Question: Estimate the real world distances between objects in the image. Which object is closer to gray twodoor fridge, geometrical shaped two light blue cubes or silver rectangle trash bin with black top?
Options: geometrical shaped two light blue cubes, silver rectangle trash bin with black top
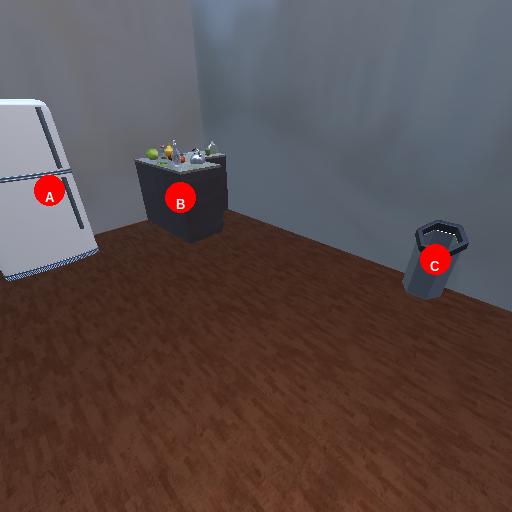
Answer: geometrical shaped two light blue cubes